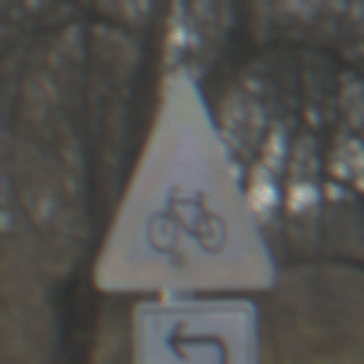
Verkehrszeichen: RadverkehrRechts
Zusatzzeichen unten: RichtungsangabeDurchPfeile2
Umgebung: Outdoor, Suburban
Tageszeit: MorningAfternoon
Wetter: PartlyCloudy
Licht: Natural
Jahreszeit: NotSpecified
Kontrast: HighContrast